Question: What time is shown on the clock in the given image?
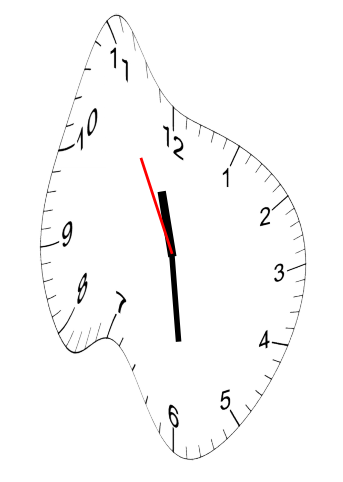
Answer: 11:28:55